Aerial crown-view tile of a tropical tree (Barro Colorado Island, Panama), acquired 20250124:
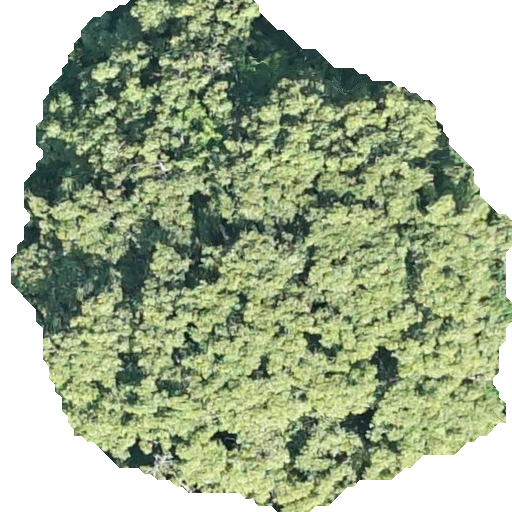
Species: Ceiba pentandra
GBIF accepted scientific name: Ceiba pentandra
Crown area: 289.367 m²